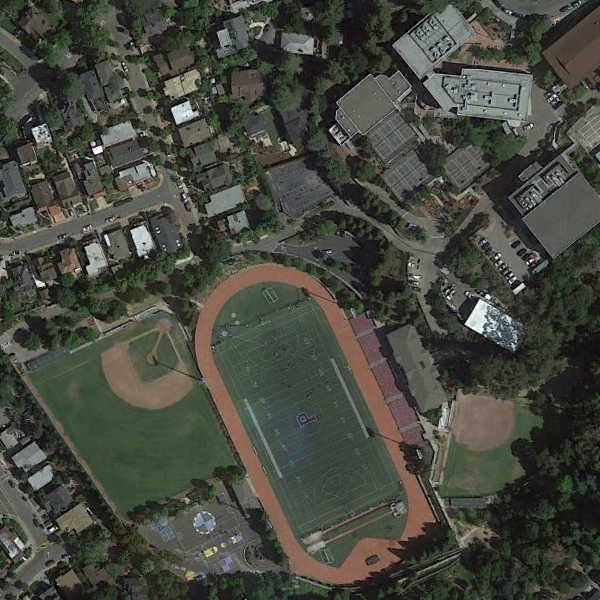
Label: School